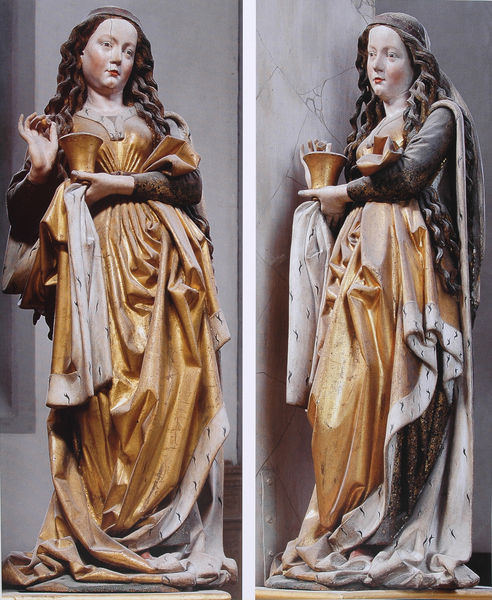
Titel: Hochaltar, Hl. Magdalena
Künstler: Niclas Gerhaerts von Leyden
Standort: Nördlingen
Institution: St. Georg
Schlagwörter: hand, frauen, braun, elegant, finger, frau, geste, grau, haar, holz, kleid, marmor, schwarz, weiss, rot, schleier, rock, jung, falten, gesicht, hermelin, kleidung, lang, sockel, stein, hände, figur, gewand, gold, haare, kelch, lange haare, mantel, stoff, gotik, lippen, locke, locken, rosa, krug, skulptur, statue, lächeln, schleppe, ansicht, perspektive, zwei, mieder, farben, farbe, ausdruck, figuren, falte, kopftuch, faltenwurf, plastik, plinthe, stofflich, lächelnd, foto, fotografie, becher, gefäß, porzellan, religion, statuette, photo, gotisch, christus, mittelalter, religiös, königin, heilige, basis, gefasst, pokal, gips, maria, madonna, magdalena, anbetung, mutter gottes, süß, kelche, schnitzwerk, historisch, photografie, barrock, ansichten, katholisch, schnitzfigur, büßen, büßende, gewandet, goldf, salbgefäss, kirchenfigur, lange, heiliege, photograife, voller gnade, goldenes gewand, goldener kelch, asichten